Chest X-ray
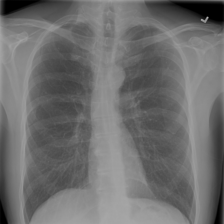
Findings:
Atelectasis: negative
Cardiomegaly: negative
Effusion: negative
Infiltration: negative
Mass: negative
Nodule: negative
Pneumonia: negative
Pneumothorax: negative
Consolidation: negative
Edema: negative
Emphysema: negative
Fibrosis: negative
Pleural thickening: negative
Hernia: negative